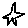
Label: star